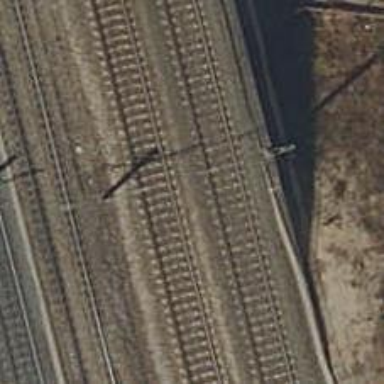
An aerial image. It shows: Bridge over electrified railway with contact lines.